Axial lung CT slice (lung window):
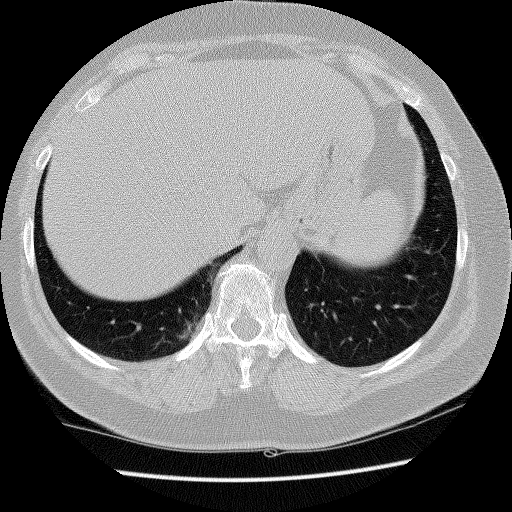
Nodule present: no